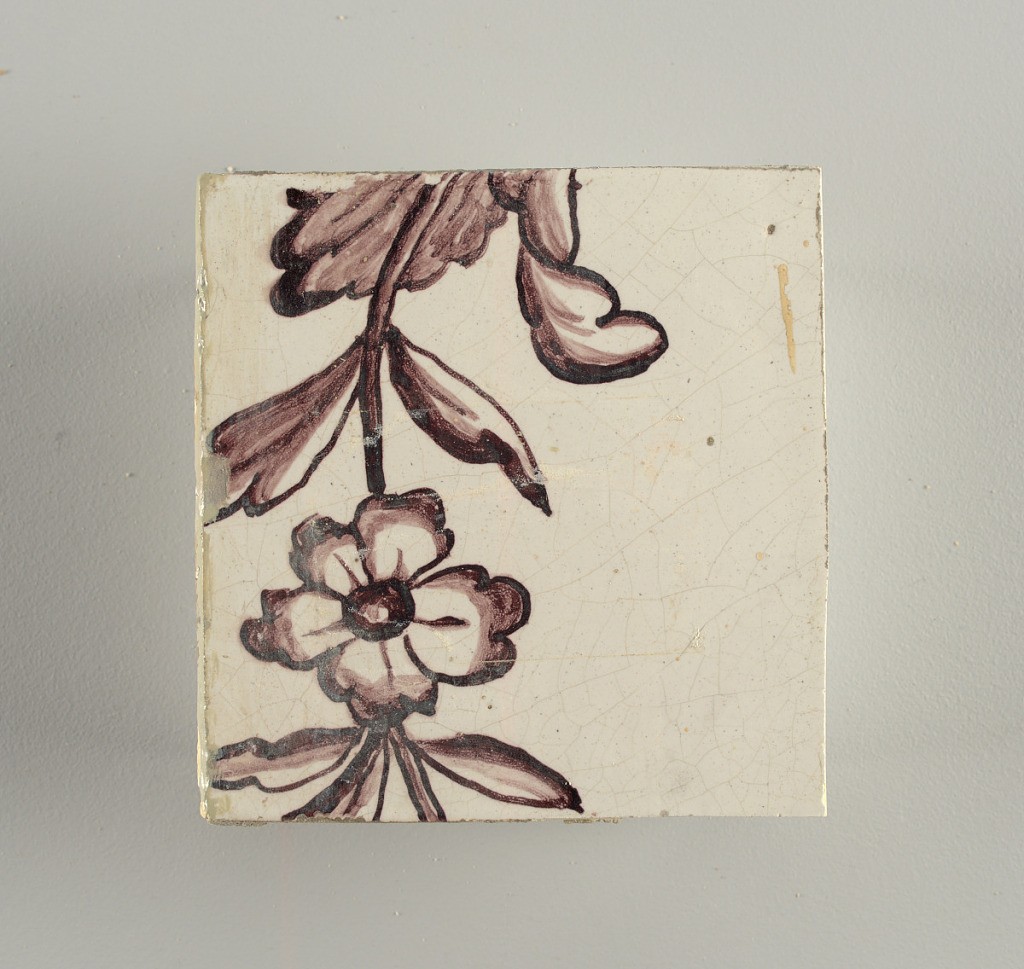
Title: Wall facing
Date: ca. 1725
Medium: tin-glazed earthenware, underglaze
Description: Running design for a frieze or a dado, composed of scrolls of foliage and strapwork, and four repeating motifs--a seated woman in a small upright oval medallion, a putto seated on a rocailled base, and strapwork in axial pattern.  The various panels, A to F, show various repeats of the same design, all being five tiles high and a varying number of tiles wide.